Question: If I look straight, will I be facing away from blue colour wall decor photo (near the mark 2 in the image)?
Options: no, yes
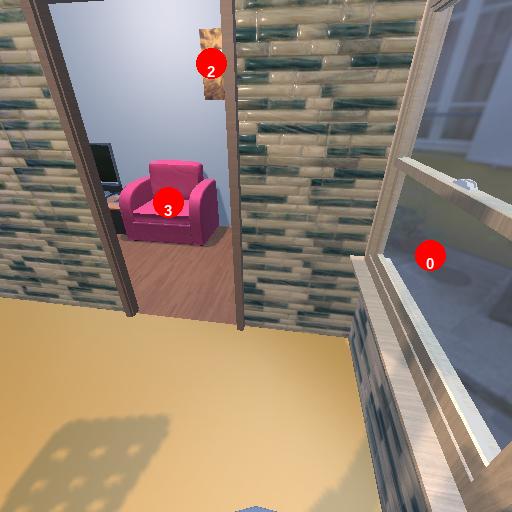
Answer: no